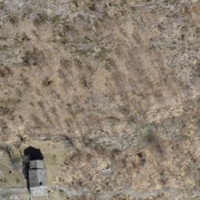
EUNIS habitat code: 41
Species observed at this site:
Plantago major